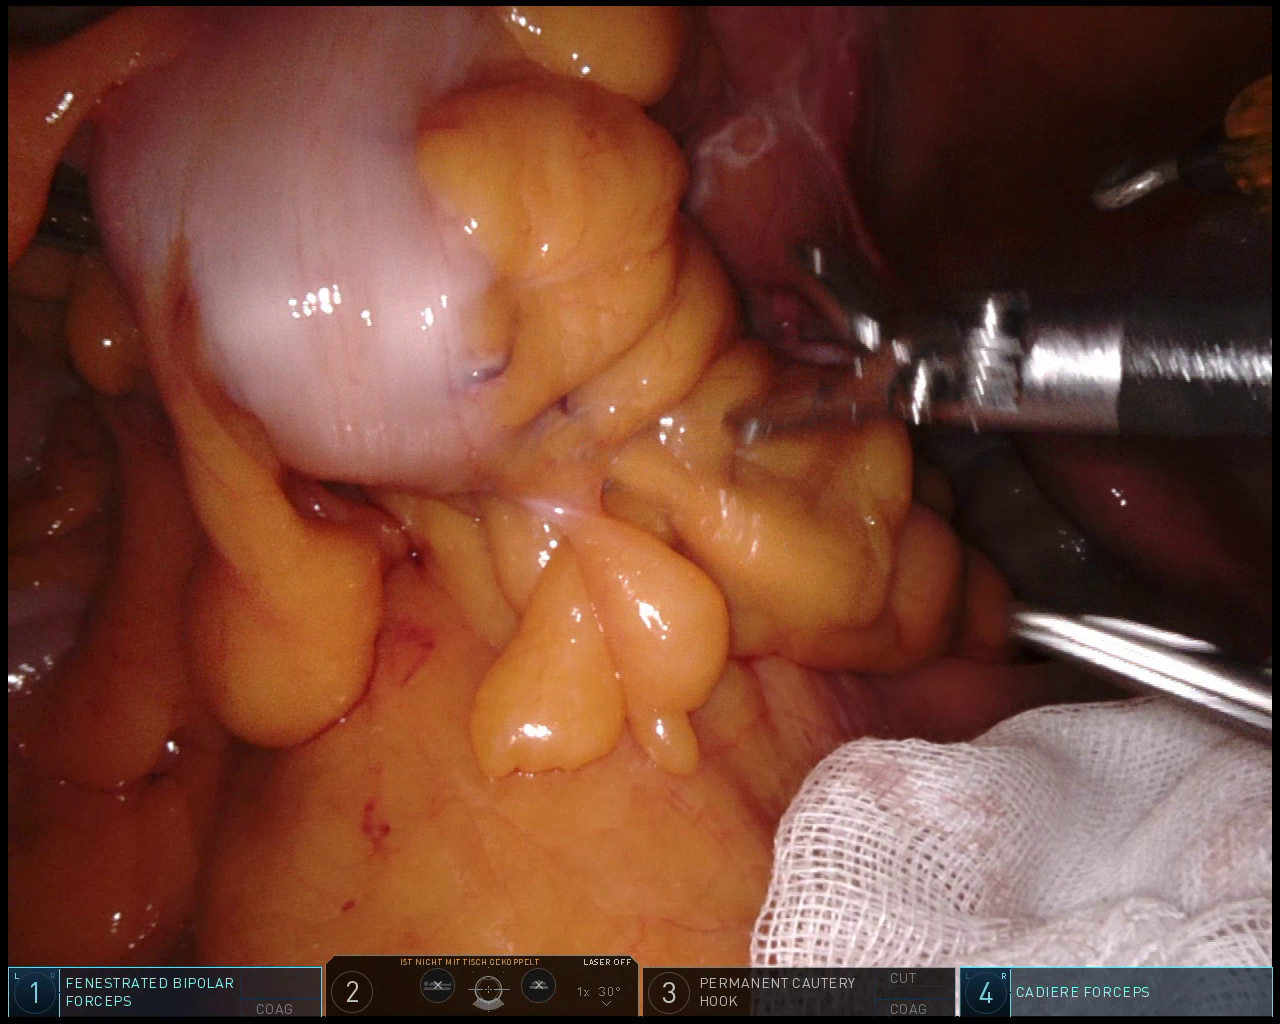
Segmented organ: colon
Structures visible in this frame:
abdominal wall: yes
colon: yes
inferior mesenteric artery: no
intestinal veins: no
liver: no
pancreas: no
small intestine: no
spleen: no
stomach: no
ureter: no
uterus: yes
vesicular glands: no